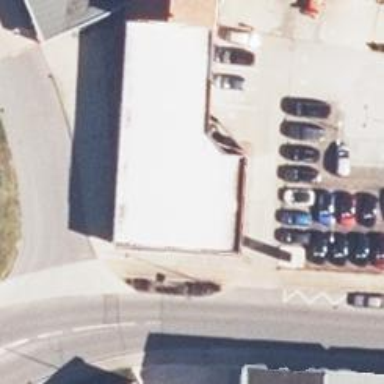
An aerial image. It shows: Car shop.